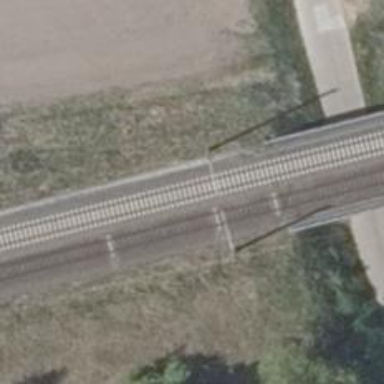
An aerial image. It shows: Milestone along the railway with catenary mast.